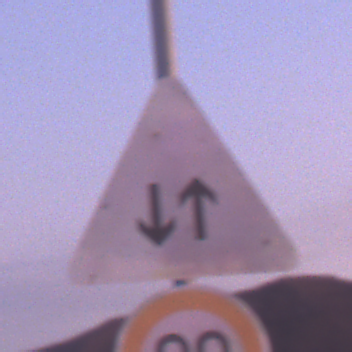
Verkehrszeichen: Gegenverkehr
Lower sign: Geschwindigkeit90
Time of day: Dawn
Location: Outdoor (Nature)
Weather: PartlyCloudy
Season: NotSpecified
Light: Natural